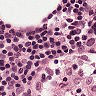
Metastatic tissue present: no